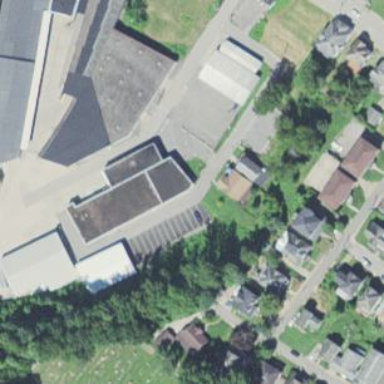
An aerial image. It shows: Warehouse.